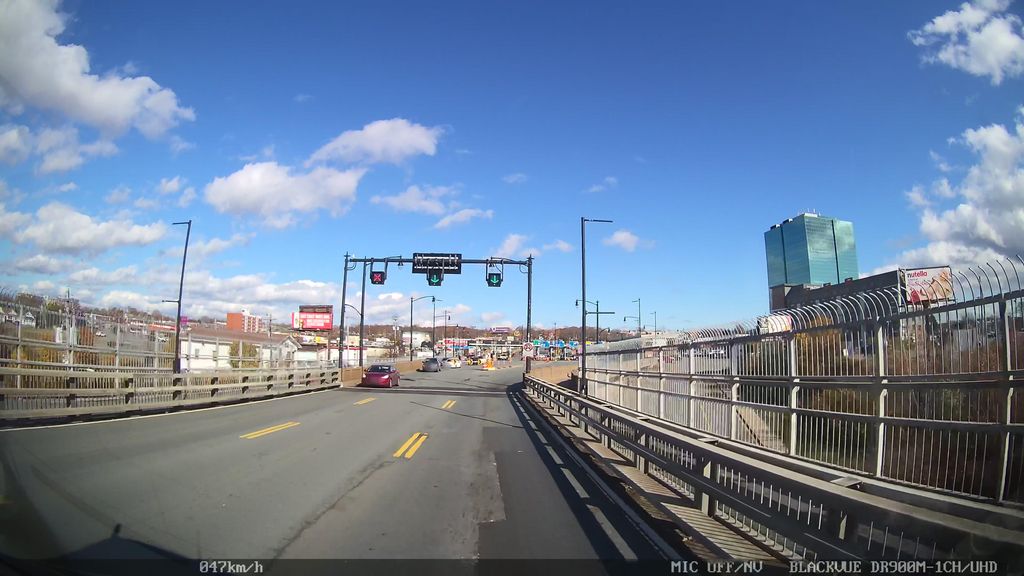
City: halifax